Field crop: maize
Growth stage: 2
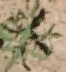
Species: atriplex